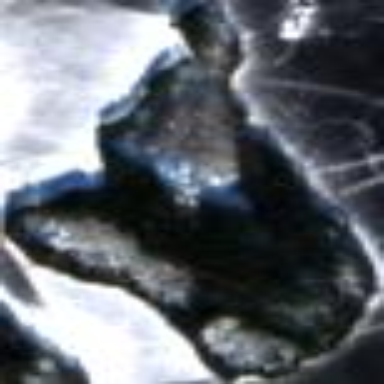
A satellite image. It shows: Island.